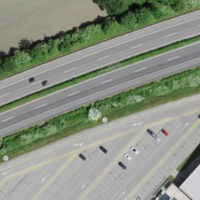
EUNIS habitat code: 57
Species observed at this site:
Falco tinnunculus